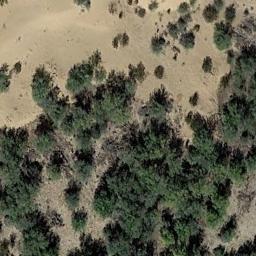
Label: chaparral